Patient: sex F, age 32
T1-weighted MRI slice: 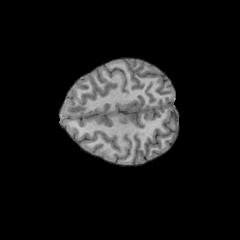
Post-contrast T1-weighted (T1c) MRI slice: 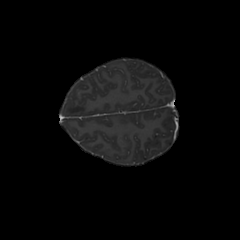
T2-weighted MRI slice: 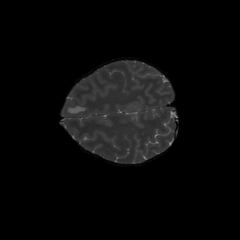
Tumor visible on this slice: yes
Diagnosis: Astrocytoma, IDH-mutant
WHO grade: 3